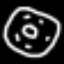
Label: donut